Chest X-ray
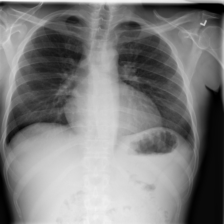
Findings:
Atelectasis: negative
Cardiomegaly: negative
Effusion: negative
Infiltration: positive
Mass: negative
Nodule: negative
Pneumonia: negative
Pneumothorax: negative
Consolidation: negative
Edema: negative
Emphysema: negative
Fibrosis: negative
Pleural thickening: negative
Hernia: negative